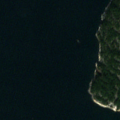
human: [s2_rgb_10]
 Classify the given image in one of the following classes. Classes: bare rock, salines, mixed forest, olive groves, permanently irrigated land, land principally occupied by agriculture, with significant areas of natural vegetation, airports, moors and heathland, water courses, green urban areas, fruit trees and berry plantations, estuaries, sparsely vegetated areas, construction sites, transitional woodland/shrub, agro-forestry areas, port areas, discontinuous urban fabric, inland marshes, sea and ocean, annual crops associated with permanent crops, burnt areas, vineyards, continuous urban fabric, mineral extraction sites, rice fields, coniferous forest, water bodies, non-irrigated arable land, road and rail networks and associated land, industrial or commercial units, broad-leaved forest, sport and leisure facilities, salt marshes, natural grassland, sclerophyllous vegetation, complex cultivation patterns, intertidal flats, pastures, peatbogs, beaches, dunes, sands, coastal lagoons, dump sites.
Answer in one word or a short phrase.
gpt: coniferous forest, sea and ocean